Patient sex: M
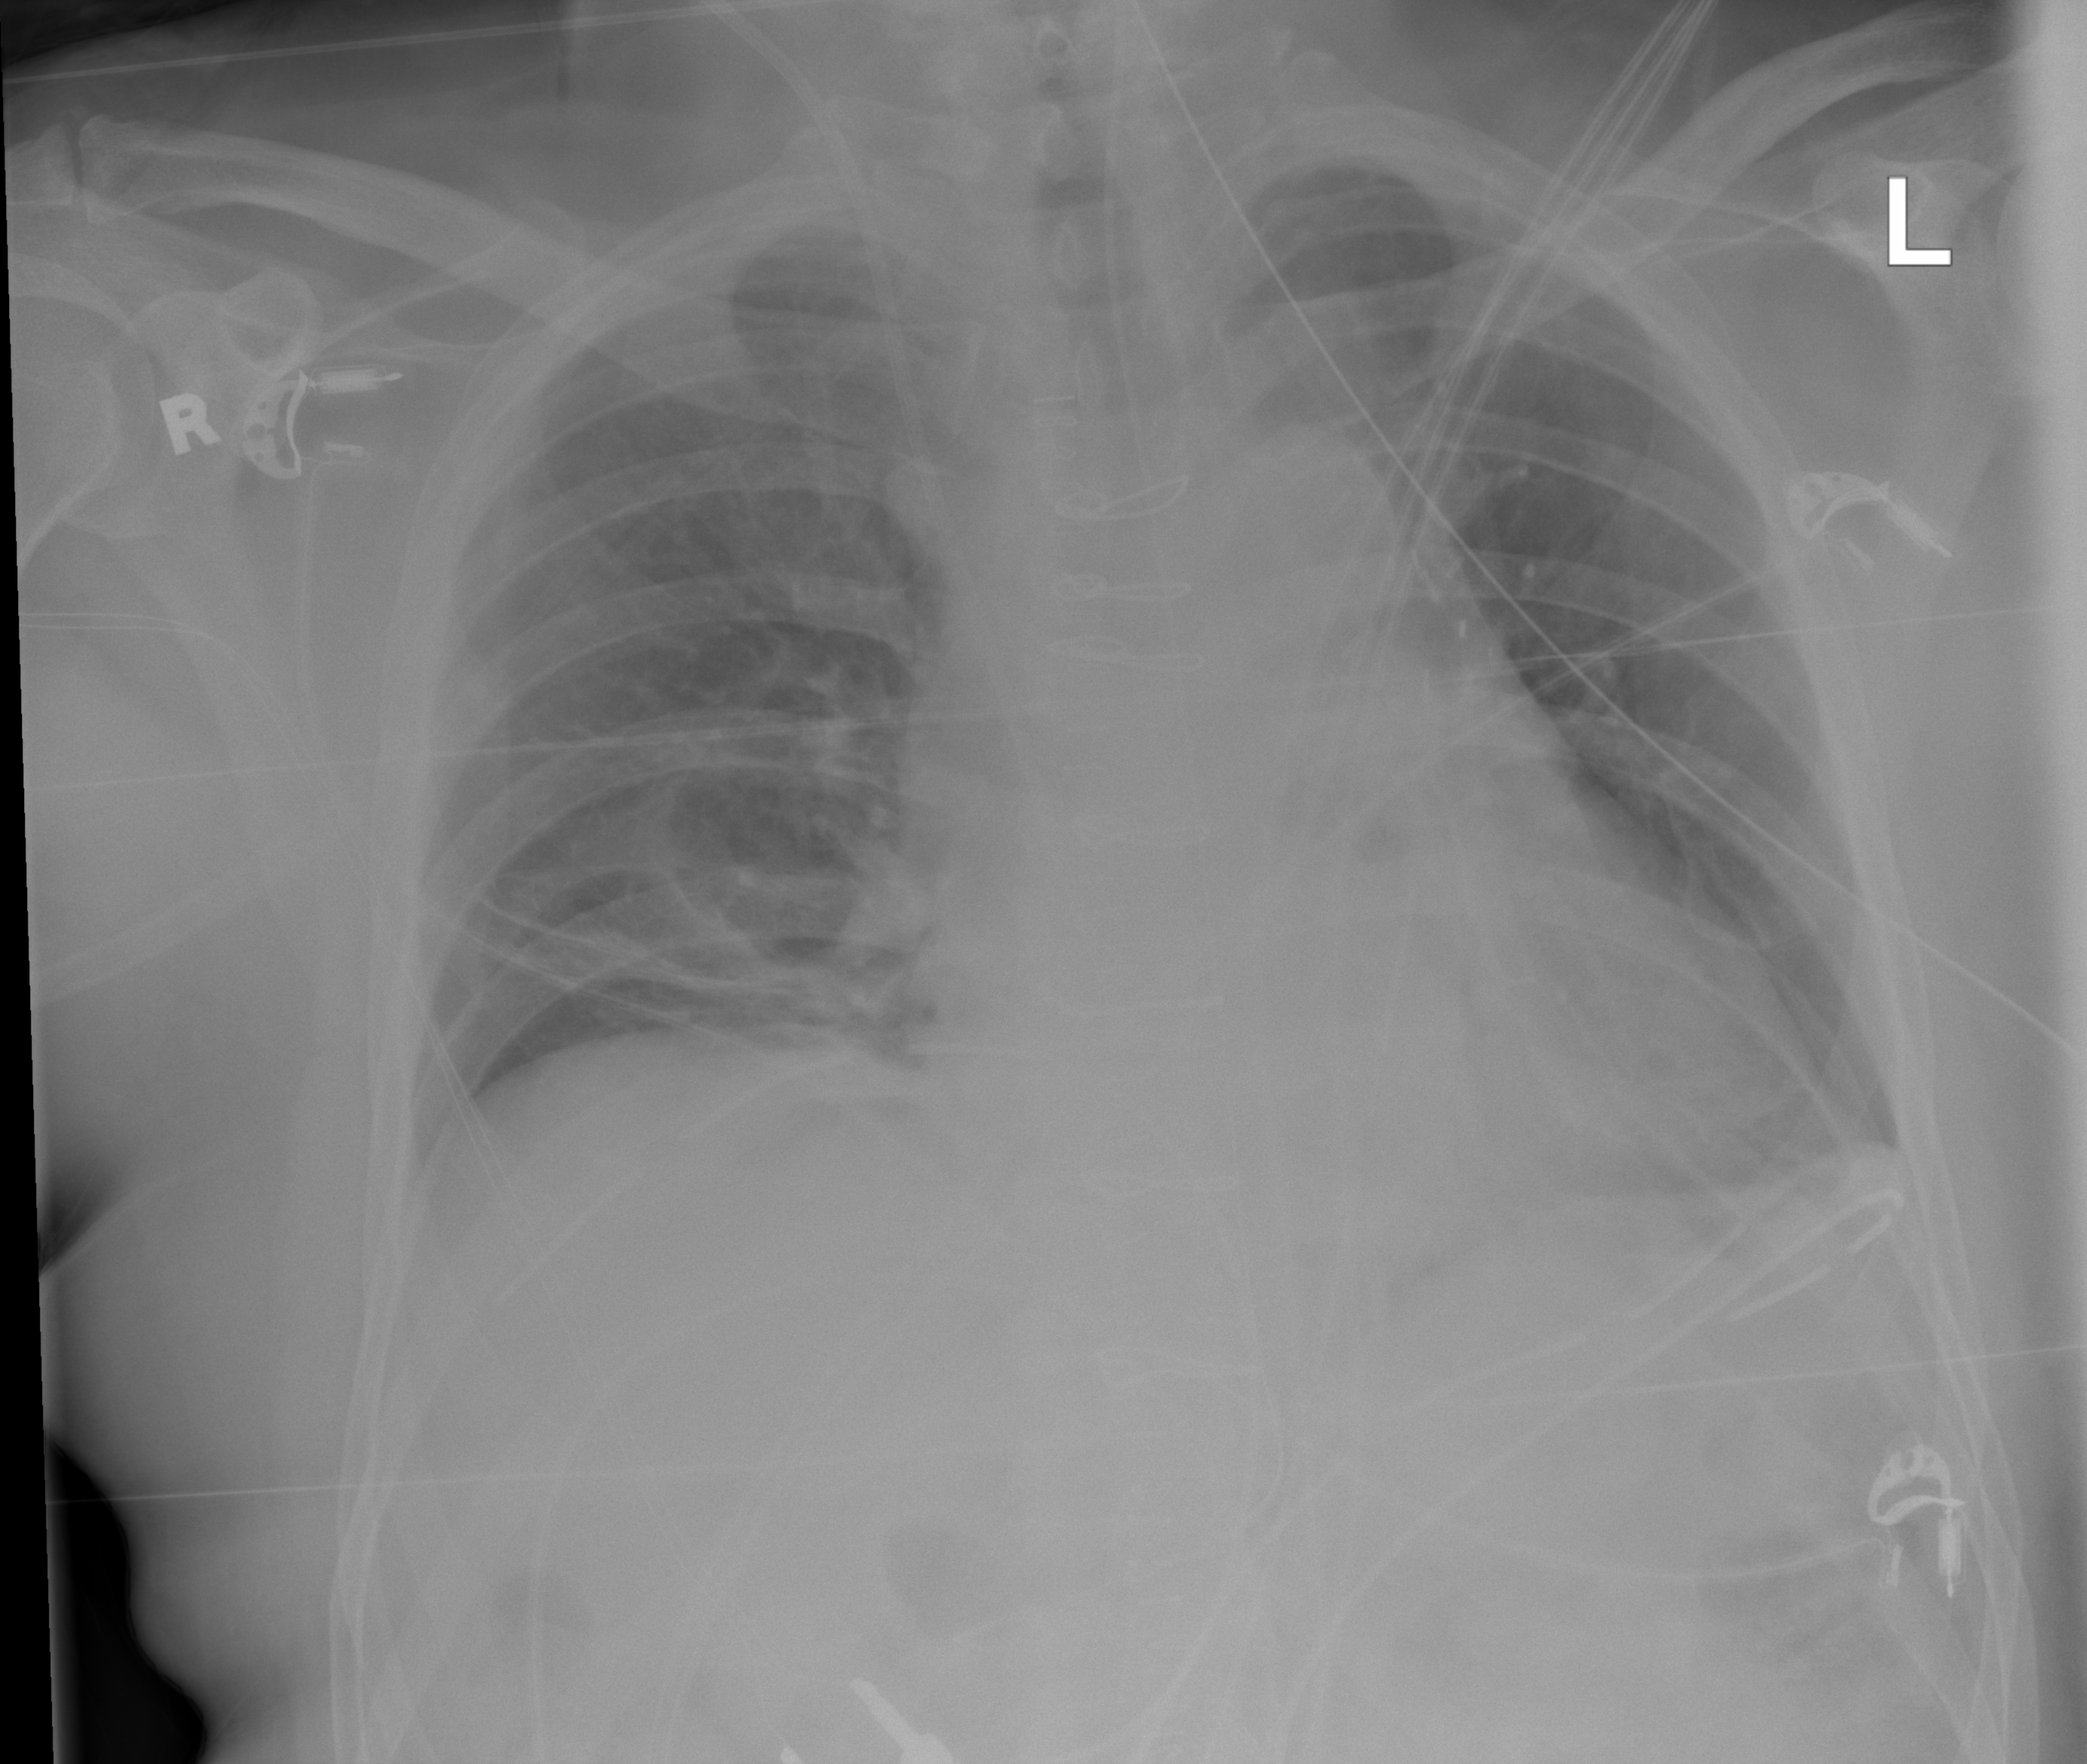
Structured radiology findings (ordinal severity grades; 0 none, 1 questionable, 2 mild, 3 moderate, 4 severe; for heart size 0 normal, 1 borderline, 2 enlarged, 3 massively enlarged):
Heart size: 2
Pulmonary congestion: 0
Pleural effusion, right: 0
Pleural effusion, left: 0
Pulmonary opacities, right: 0
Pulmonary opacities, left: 0
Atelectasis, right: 2
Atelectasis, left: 1